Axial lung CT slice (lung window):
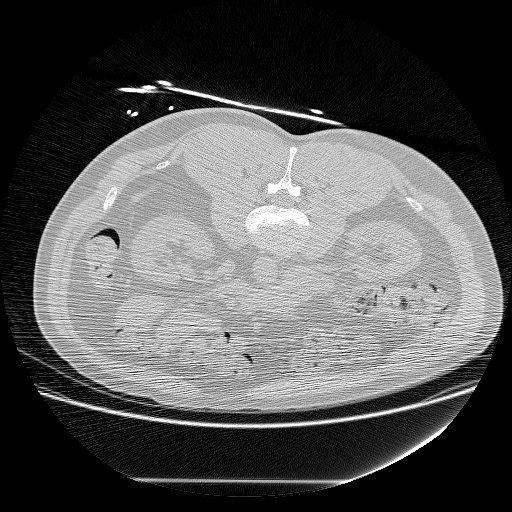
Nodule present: no